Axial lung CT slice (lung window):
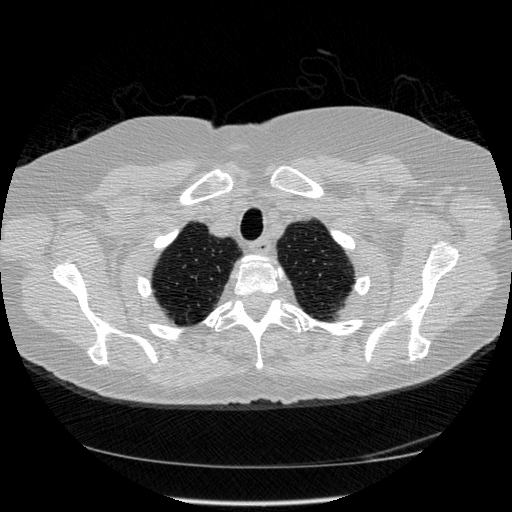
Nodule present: no